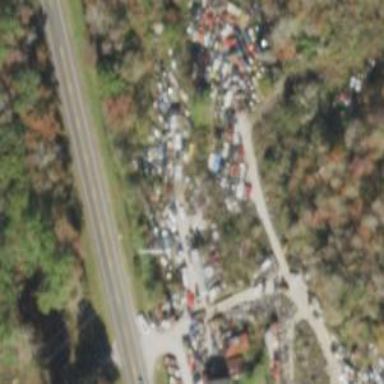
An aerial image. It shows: Industrial area designated as scrap yard.